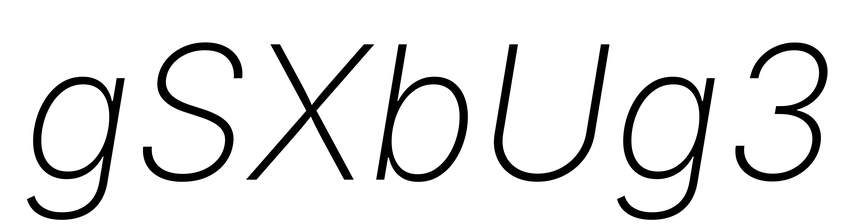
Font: Inter-Italic_ExtraLight_Italic